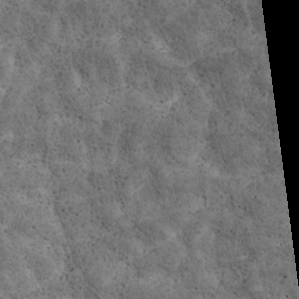
Label: non_frost